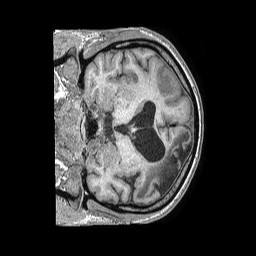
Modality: T1w
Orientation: coronal
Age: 54
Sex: male
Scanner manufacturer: philips
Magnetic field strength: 1.5 T
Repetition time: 0.007789 s
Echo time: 0.003628 s